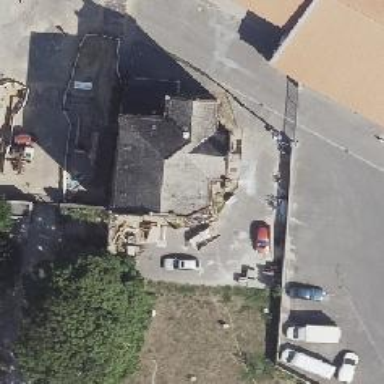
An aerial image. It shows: Restaurant.